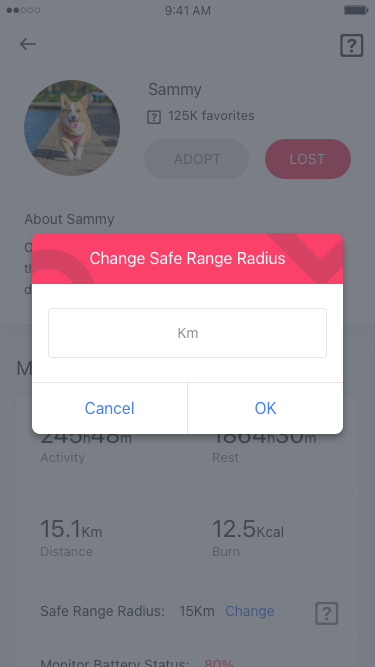
Text in this UI design:
Change Safe Range Radius